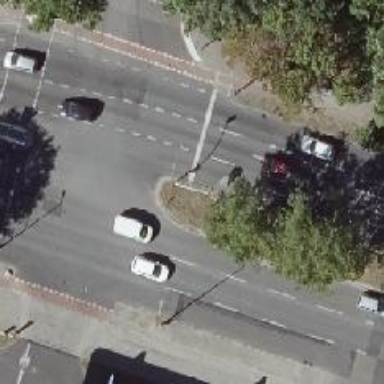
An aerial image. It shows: Secondary road with asphalt surface and cycle track on the right.